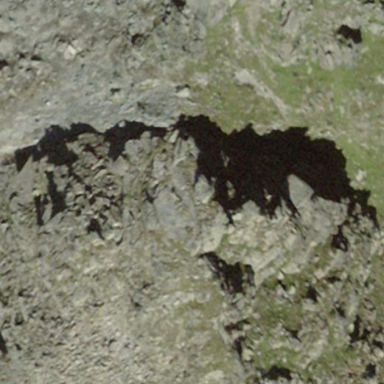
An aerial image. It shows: Landscape dominated by bare rock.